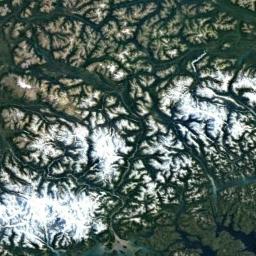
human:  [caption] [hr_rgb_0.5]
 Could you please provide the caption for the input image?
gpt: The snow berg is consist of green plants and white snow .

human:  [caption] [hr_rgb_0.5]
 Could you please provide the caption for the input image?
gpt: There are many plants on the snowberg .

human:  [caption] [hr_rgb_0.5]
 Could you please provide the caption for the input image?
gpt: The snowberg is partly covered with snow and ice and the snowberg consist of lots of ridges and valleys .

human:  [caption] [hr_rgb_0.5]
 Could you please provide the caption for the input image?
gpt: The white snow on the snow-capped mountains is veined .

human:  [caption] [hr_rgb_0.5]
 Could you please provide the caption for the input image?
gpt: There are some green meadows and snow on the snowberg .